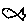
Label: fish